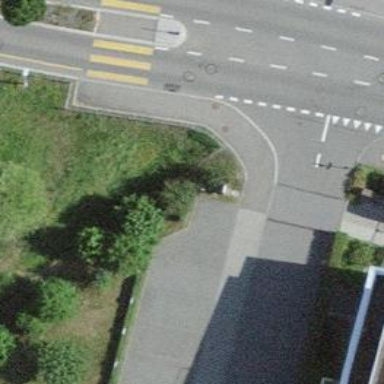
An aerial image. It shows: Sidewalk.